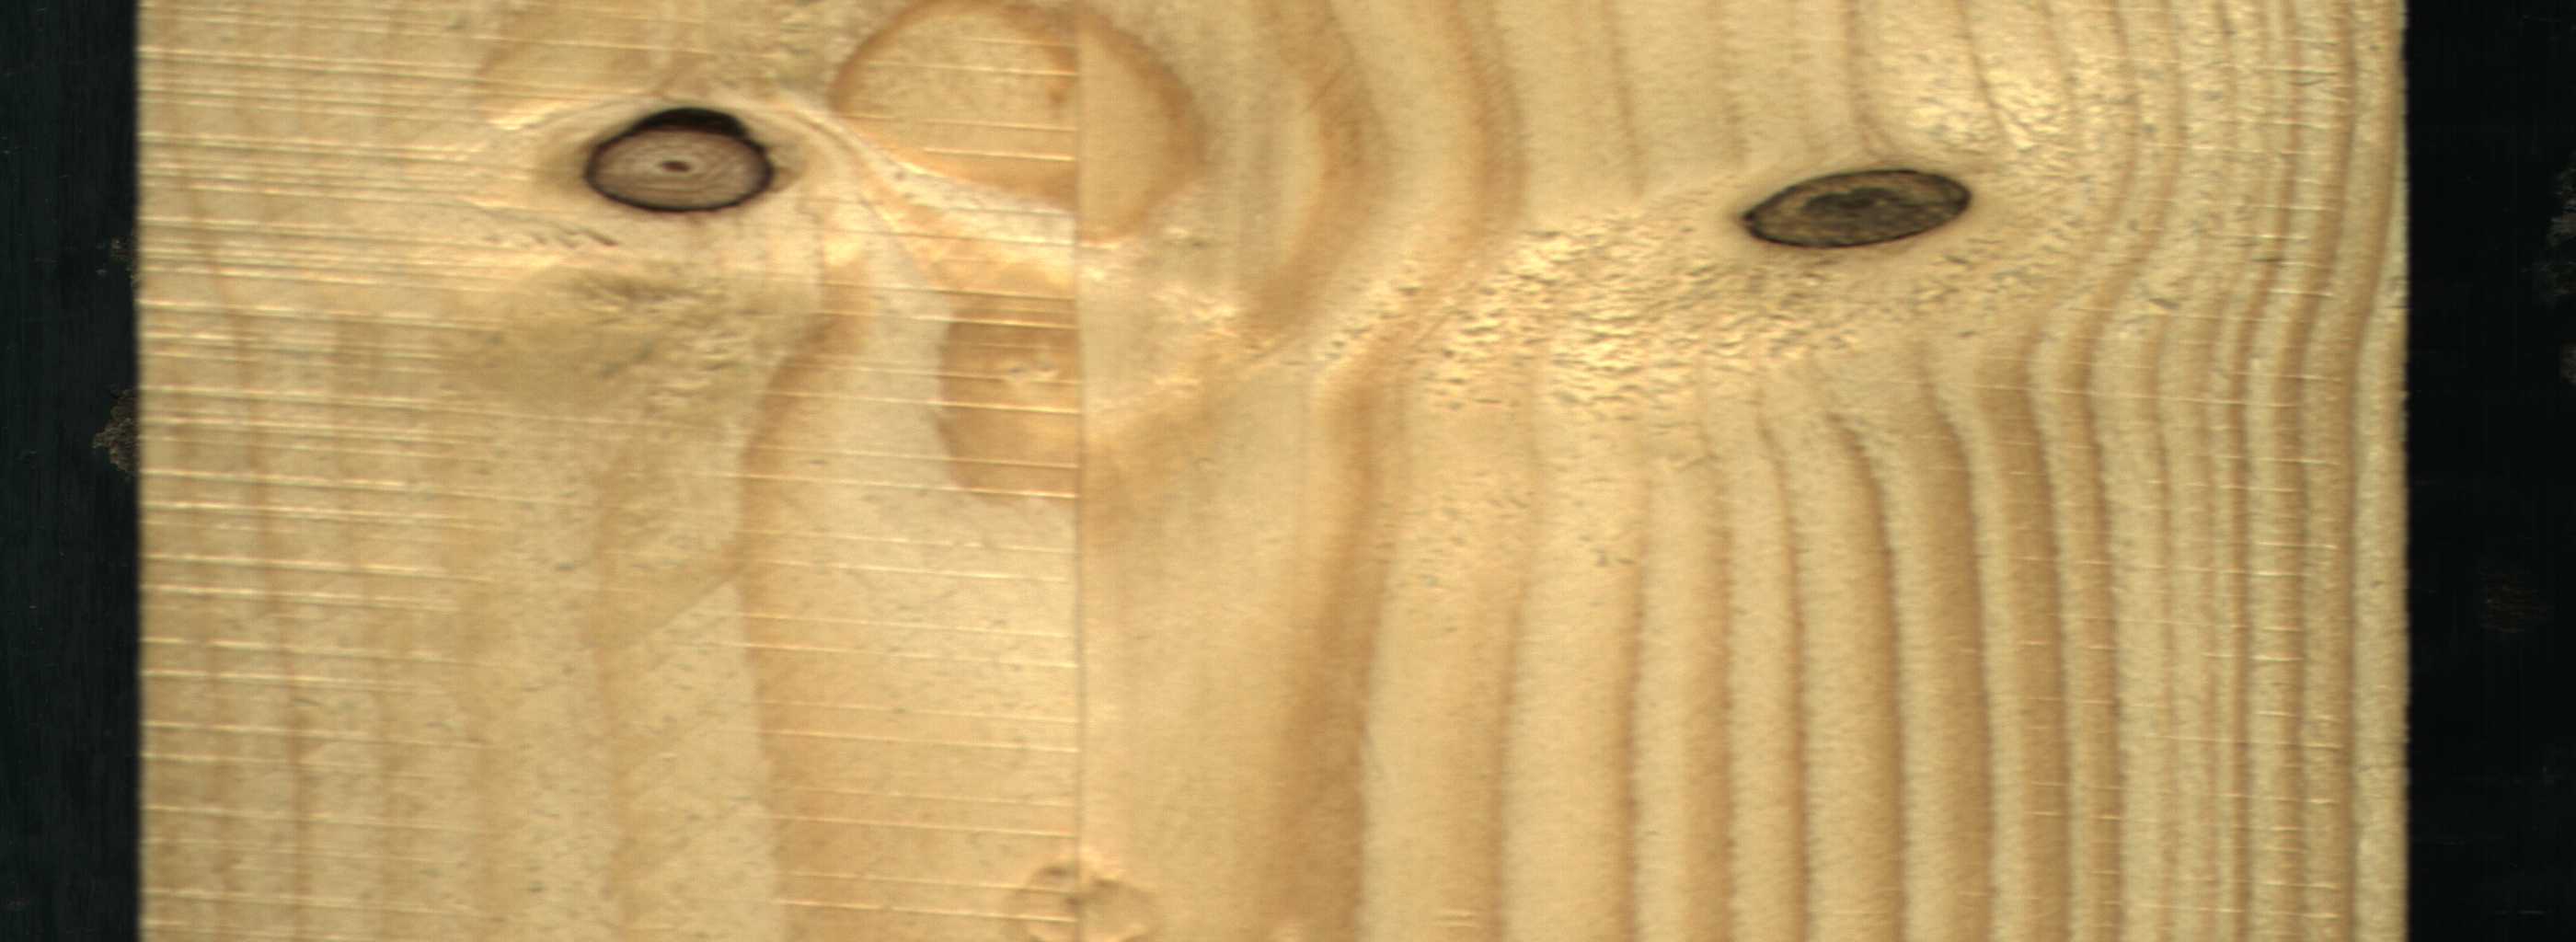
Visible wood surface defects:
Dead_Knot
Dead_Knot